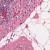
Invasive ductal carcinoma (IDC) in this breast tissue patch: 1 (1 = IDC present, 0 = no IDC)